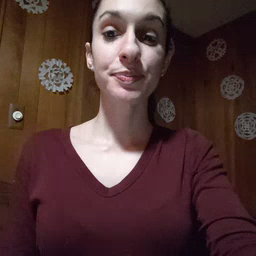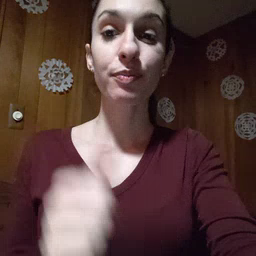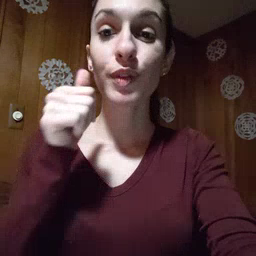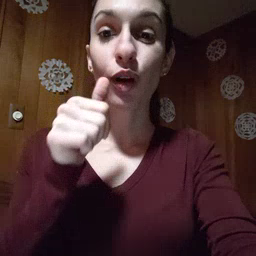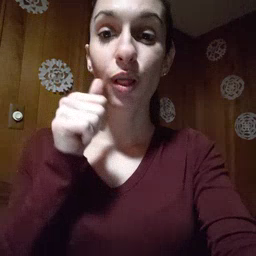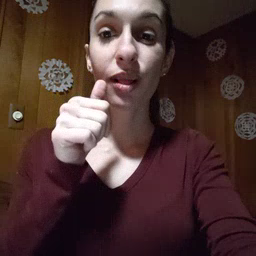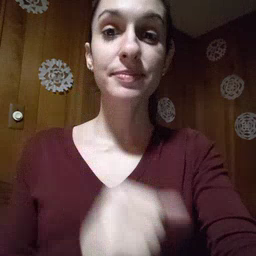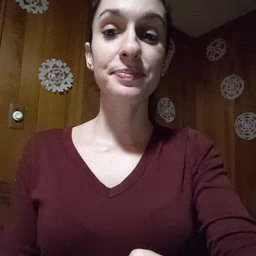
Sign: girl